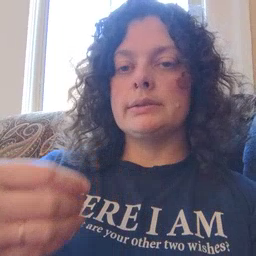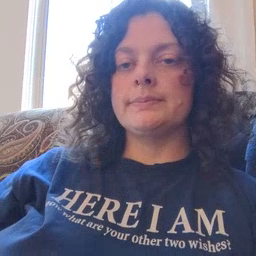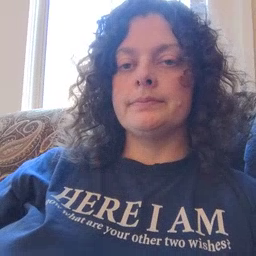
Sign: white